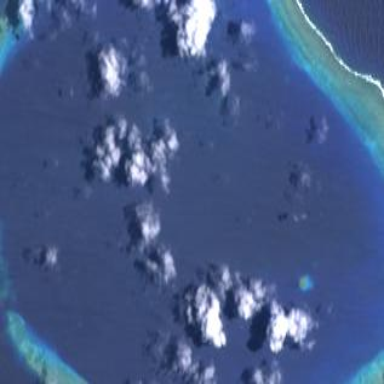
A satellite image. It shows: Beautiful reef in its natural state.